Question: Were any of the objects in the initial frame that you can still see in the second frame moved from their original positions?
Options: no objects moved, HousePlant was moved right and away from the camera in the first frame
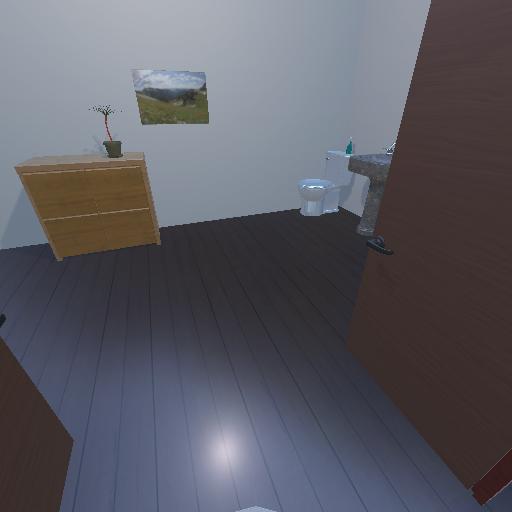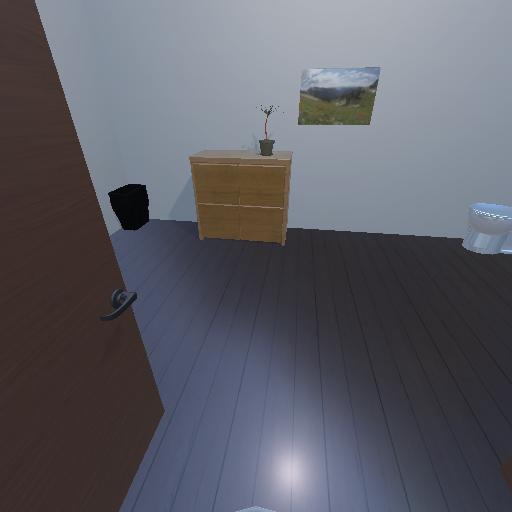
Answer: no objects moved